Question: I just have added +1 google to my button but it is always gray after initialize() and cannot do anything with that:

'''
public class Stars extends Activity implements ConnectionCallbacks,
OnConnectionFailedListener {
private PlusClient mPlusClient;
PlusOneButton mPlusOneButton;
private static final int PLUS_ONE_REQUEST_CODE = 0;
@Override
protected void onCreate(Bundle savedInstanceState) {
super.onCreate(savedInstanceState);
setContentView(R.layout.stars);
// g+1------------------------------------------------------
mPlusClient = new PlusClient.Builder(this, this, this)
.setVisibleActivities(
"http://schemas.google.com/AddActivity",
"http://schemas.google.com/BuyActivity").build();
mPlusOneButton = (PlusOneButton) findViewById(R.id.plus_one_button);
// ---------------------------------------------------------
}
@Override
protected void onStart() {
super.onStart();
mPlusClient.connect();
}
@Override
protected void onStop() {
super.onStop();
mPlusClient.disconnect();
}
@Override
protected void onResume() {
mPlusOneButton.initialize(mPlusClient,
"https://developers.google.com/+", PLUS_ONE_REQUEST_CODE);
super.onResume();
}
public void onConnectionFailed(ConnectionResult status) {
// Nothing to do.
}
public void onDisconnected() {
// Nothing to do.
}
public void onConnected(Bundle arg0) {
// TODO Auto-generated method stub
}
}
'''
How to repair that and where are info in my code about that what I registered in google api console?
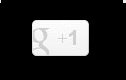
Answer: Try calling .clearScopes() on the builder, rather than setting it up for Sign-In as you have it at the moment. You don't need to connect() or disconnect() it in that case either.
'''
mPlusClient = new PlusClient(this, this, this)
.clearScopes()
.build();
'''
Currently its associated with a PlusClient setup to be used for sign-in, but the user hasn't signed in, hence the greying out.